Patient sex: M
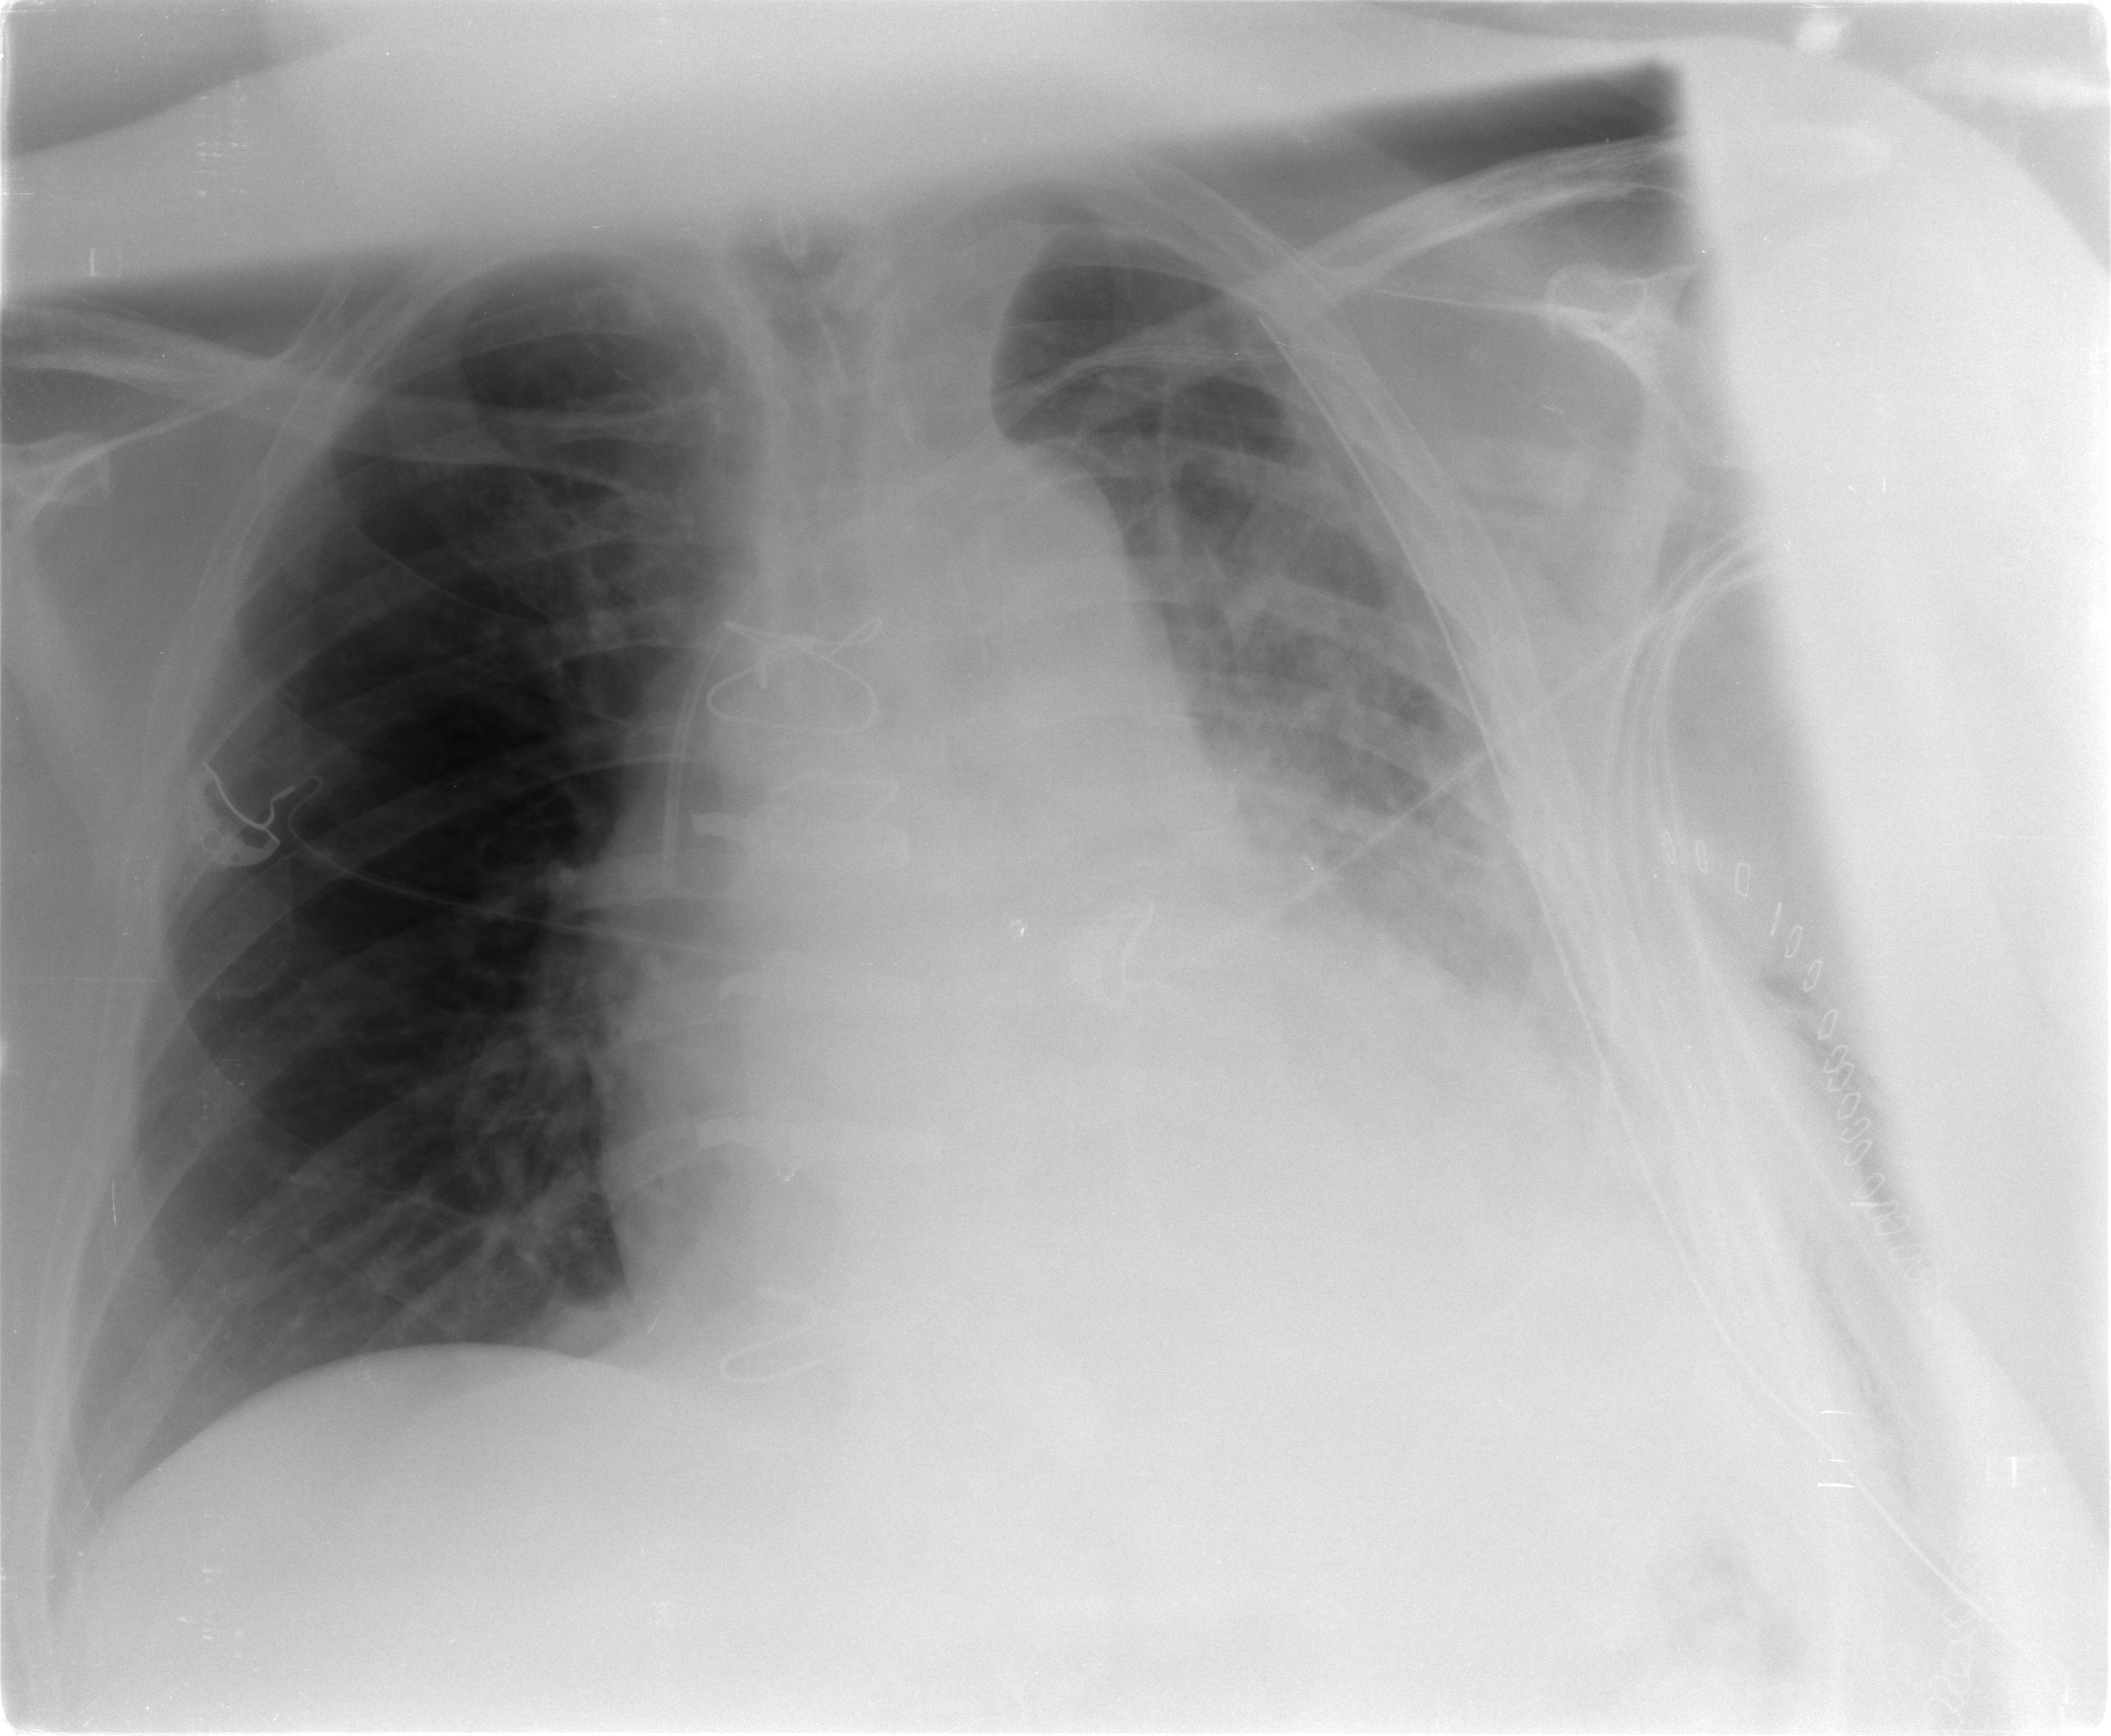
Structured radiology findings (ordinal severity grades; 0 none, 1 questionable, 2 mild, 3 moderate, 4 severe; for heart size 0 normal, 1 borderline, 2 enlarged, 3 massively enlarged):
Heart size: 2
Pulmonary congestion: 1
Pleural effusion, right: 0
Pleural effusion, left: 2
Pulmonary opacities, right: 0
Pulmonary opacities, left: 1
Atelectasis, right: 0
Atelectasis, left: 3